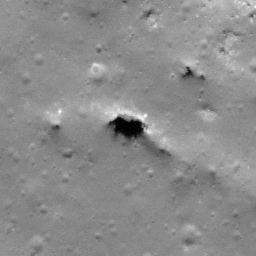
Pit: Lalande 13
Host crater: Lalande
Host type: impact_melt
Lunar coordinates: latitude -4.357, longitude 351.305